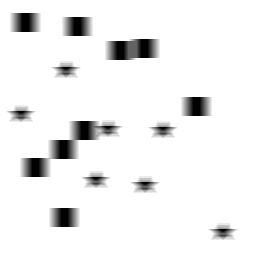
Squares: 9
Triangles: 0
Stars: 7
Total shapes: 16